Question: In Android Studio 0.6 I created an android test project with a very simple C function wrapped with the JNI. I set 'android:debuggable="true"' in the 'AndroidManifest.xml'.
I ran 'ndk-build NDK_DEBUG=1'. This generated a 'gdbserver' and a 'gdb.setup' file in the correct location.

However, when I built the project in Android studio, and ran 'ndk-gdb --debug' I got the following output:
'''
Android NDK installation path: /usr/local/android-ndk-r9d
Using default adb command: /Applications/Android Studio.app/sdk/platform-tools/adb
ADB version found: Android Debug Bridge version 1.0.31
Using ADB flags:
Using JDB command: /usr/bin/jdb
Using auto-detected project path: .
Found package name: com.example.testndk.app
ABIs targetted by application: armeabi-v7a
Device API Level: 19
Device CPU ABIs: armeabi-v7a armeabi
Compatible device ABI: armeabi-v7a
Using gdb setup init: ./libs/armeabi-v7a/gdb.setup
Using toolchain prefix: /usr/local/android-ndk-r9d/toolchains/arm-linux-androideabi-4.8/prebuilt/darwin-x86_64/bin/arm-linux-androideabi-
Using app out directory: ./obj/local/armeabi-v7a
Found debuggable flag: true
Found gdb.setup under libs/armeabi-v7a, assuming app was built with NDK_DEBUG=1
Found data directory: '/data/data/com.example.testndk.app'
ERROR: Non-debuggable application installed on the target device.
Please re-install the debuggable version!
'''
I looked inside the apk gradle generated to make sure gdbserver was there, but I couldn't find the 'gdbserver' or 'gdb.setup' files! Where did they go?? It looks like gradle isn't packaging them in my apk!
Here's my 'build.gradle':
'''
apply plugin: 'android'
android {
compileSdkVersion 19
buildToolsVersion "19.1.0"
defaultConfig {
applicationId "com.example.testndk.app"
minSdkVersion 9
targetSdkVersion 19
versionCode 1
versionName "1.0"
}
sourceSets.main {
jniLibs.srcDir 'src/main/libs' // use the jni .so compiled from the manual ndk-build command
jni.srcDirs = [] //disable automatic ndk-build call
}
buildTypes {
release {
runProguard false
proguardFiles getDefaultProguardFile('proguard-android.txt'), 'proguard-rules.pro'
}
}
}
dependencies {
compile fileTree(dir: 'libs', include: ['*.jar'])
compile 'com.android.support:appcompat-v7:19.+'
}
'''
How can I get gradle to properly package the gdbserver in my apk? If you want to try it yourself, I put the full source on github. <URL>
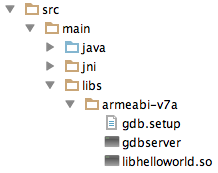
Answer: I've experimented the same issue.
Setting this:
'''
android{
buildTypes {
debug {
jniDebuggable true
}
}
}
'''
wouldn't help since you don't rely on the android-plugin NDK integration.
One (not-so-good) solution is to manually copy the gdbserver and gdb.setup files to your app's 'nativeLibraryPath' directory on the device, after your apk has been installed.